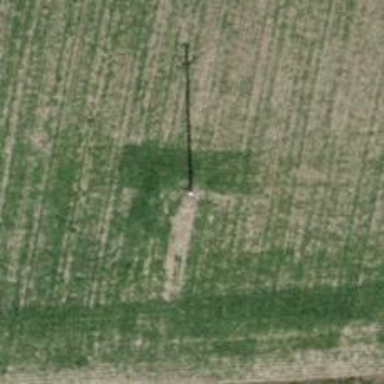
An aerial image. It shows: Power pole.